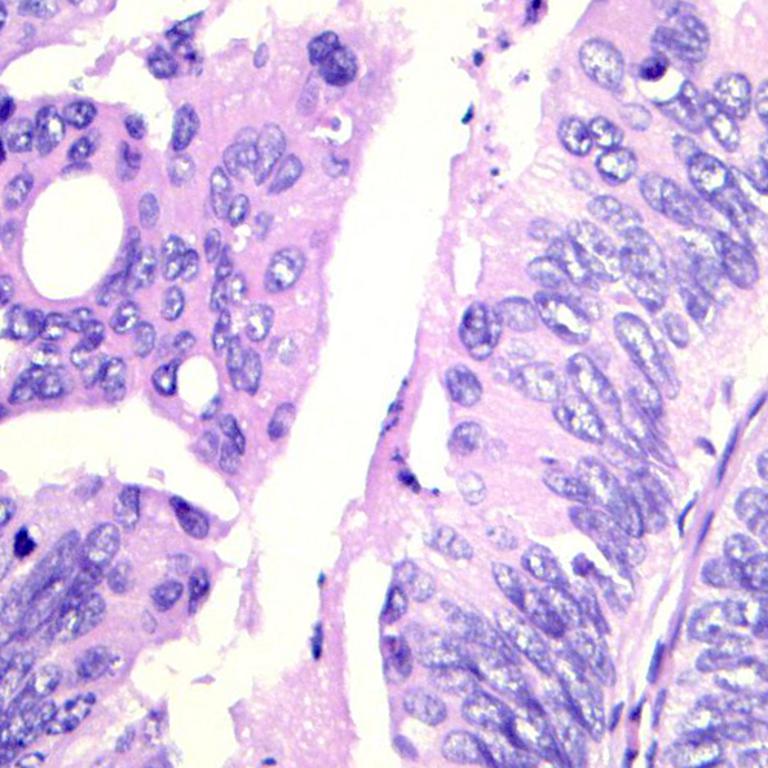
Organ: colon
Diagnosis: adenocarcinomas